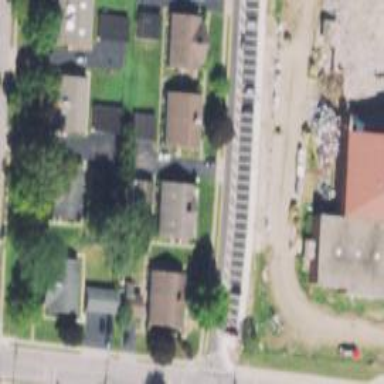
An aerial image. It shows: Residential driveway used as service road.